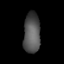
Tissue: lung
Cell type: Endothelial cells
Senescence score: 0.6304
Nuclear area (px): 661
Mean DAPI intensity: 84.113